Field crop: maize
Growth stage: 1
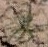
Species: salsola